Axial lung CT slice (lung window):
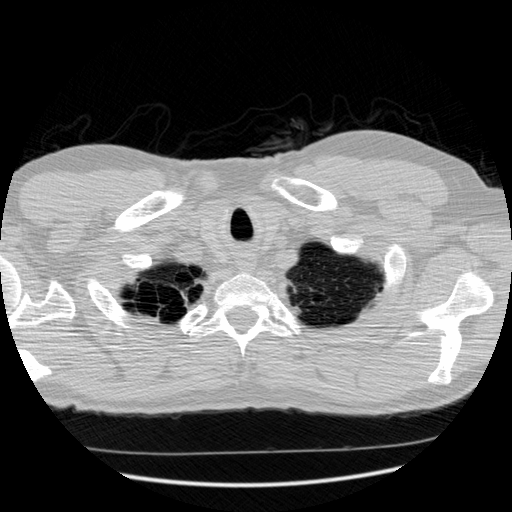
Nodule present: no